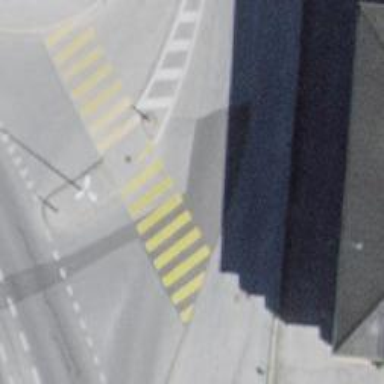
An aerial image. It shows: Asphalt footway with marked crossing and pedestrian island.